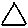
Label: triangle